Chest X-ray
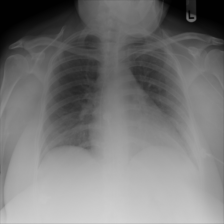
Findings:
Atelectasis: negative
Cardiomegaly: negative
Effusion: negative
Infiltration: negative
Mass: negative
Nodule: negative
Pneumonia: negative
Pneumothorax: negative
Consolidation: negative
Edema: negative
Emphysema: negative
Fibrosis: negative
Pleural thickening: negative
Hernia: negative